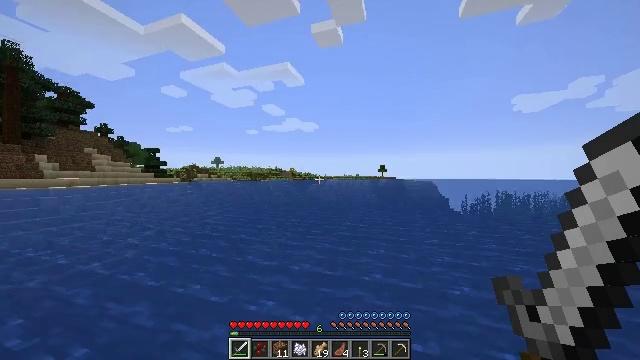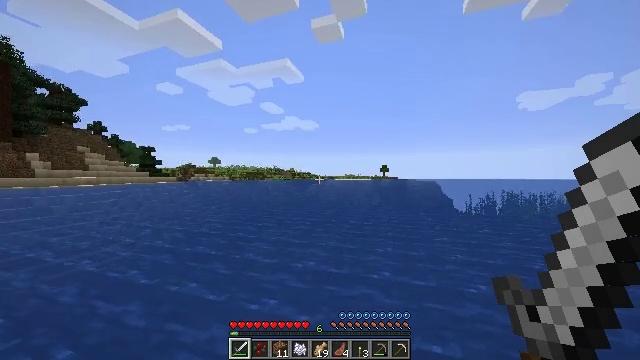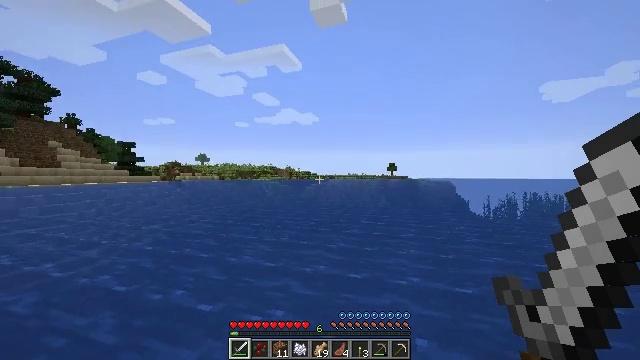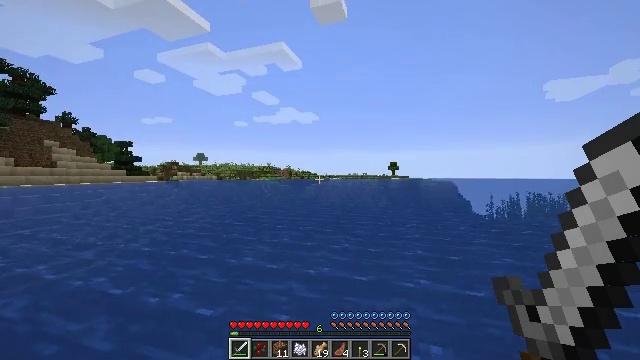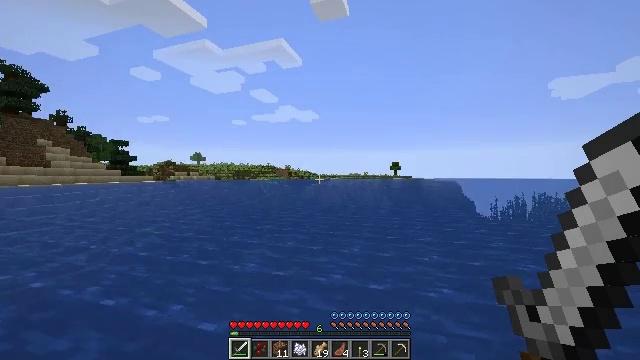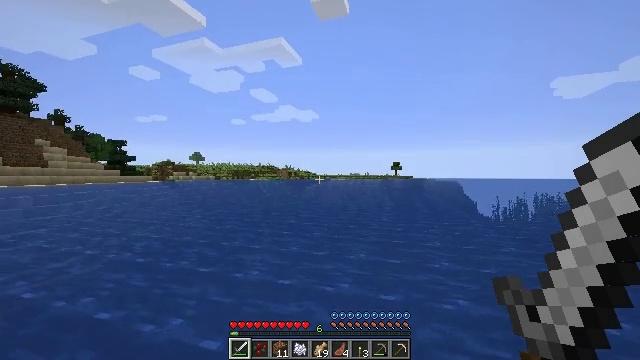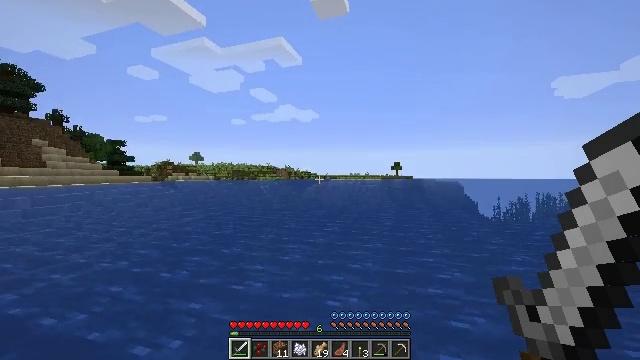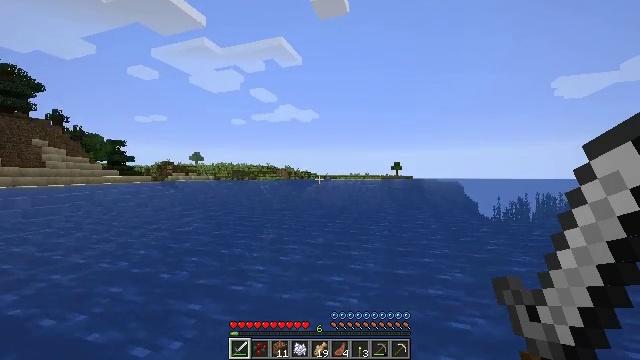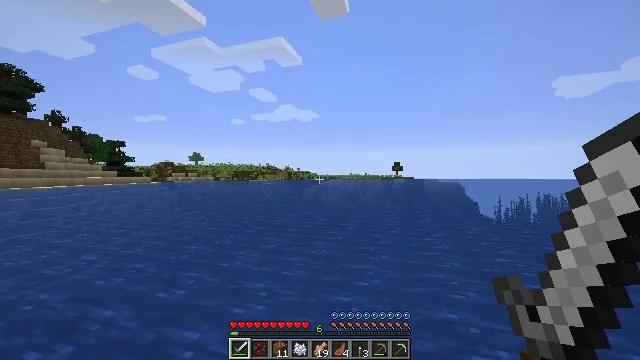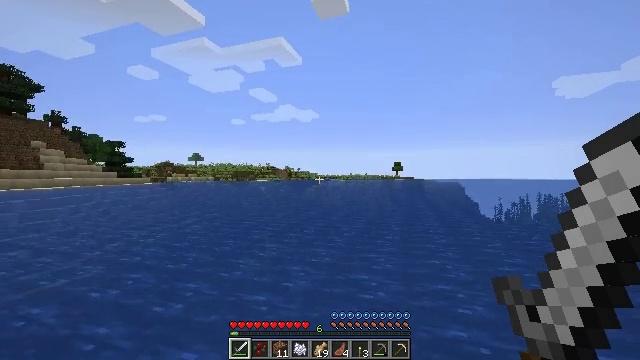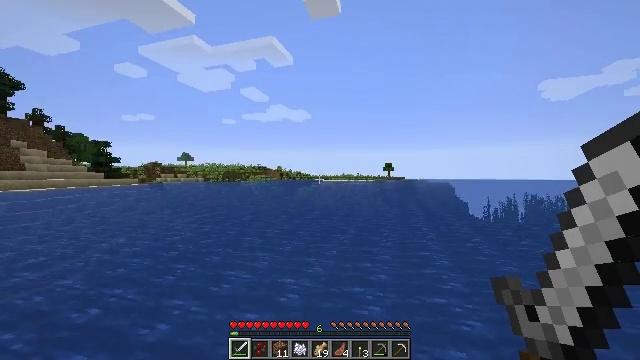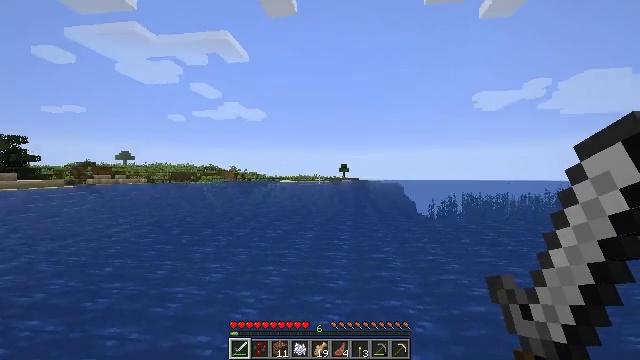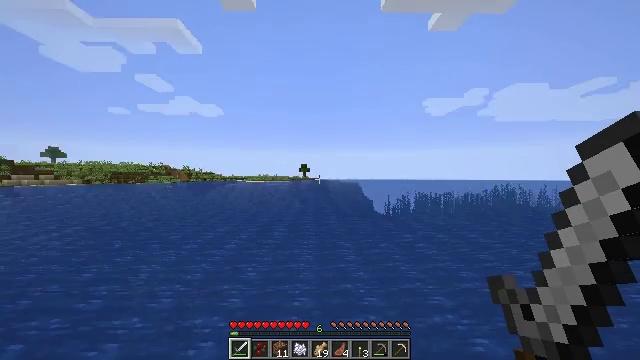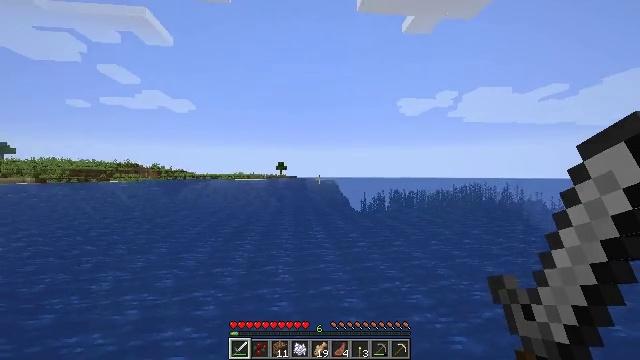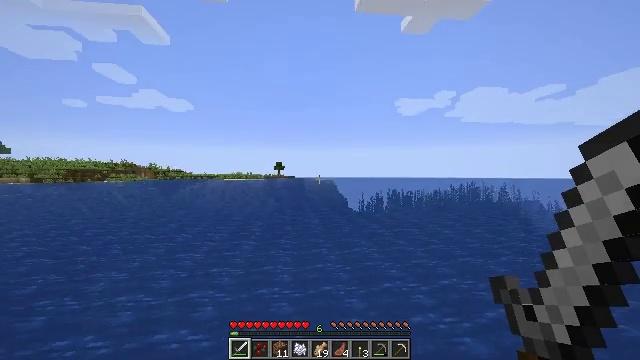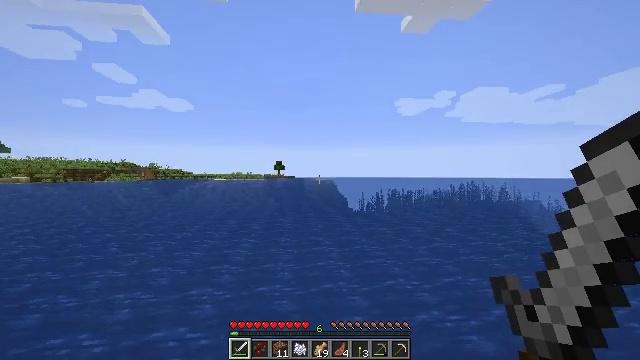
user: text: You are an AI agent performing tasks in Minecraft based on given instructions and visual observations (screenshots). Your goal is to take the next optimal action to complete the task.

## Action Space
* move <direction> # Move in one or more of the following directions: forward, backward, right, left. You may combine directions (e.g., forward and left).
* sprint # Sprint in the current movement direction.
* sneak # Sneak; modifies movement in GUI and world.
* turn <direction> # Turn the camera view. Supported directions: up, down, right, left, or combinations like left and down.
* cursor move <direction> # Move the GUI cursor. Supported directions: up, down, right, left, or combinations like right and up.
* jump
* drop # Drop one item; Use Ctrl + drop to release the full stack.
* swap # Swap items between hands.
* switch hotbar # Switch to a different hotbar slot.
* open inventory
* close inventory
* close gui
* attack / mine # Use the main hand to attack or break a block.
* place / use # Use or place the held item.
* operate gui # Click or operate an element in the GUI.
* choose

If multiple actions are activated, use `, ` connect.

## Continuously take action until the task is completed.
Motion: motion action
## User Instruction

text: Hunt a cod.
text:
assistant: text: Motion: move forward and move left, jump
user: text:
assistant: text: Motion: move forward and move left, jump
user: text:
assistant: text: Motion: move forward and move left, jump
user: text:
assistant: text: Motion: move forward and move left, jump
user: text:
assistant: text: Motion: move forward, jump
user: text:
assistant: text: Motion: move forward, jump
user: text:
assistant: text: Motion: move forward, jump
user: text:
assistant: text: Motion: move forward, jump
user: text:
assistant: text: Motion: move forward, jump
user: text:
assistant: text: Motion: move forward, turn right, jump
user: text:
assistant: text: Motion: move forward, turn right, jump
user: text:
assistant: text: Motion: move forward, turn right, jump
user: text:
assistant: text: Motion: move forward, turn right, jump
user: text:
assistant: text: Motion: move forward, jump
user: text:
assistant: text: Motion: move forward, jump
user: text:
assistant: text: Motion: move forward, turn right, jump
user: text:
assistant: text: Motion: move forward, turn right and down, jump
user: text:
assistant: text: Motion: move forward, turn right, jump
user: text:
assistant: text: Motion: move forward, turn right, jump
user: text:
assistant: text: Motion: move forward, jump
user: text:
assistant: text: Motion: move forward, turn right, jump
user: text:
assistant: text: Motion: move forward, turn right, jump
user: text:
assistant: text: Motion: move forward, turn right, jump
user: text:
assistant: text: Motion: move forward, turn right, jump
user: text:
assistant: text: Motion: move forward, turn right, jump
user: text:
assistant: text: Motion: move forward, jump
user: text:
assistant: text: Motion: move forward, jump
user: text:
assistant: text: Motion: move forward, turn right, jump
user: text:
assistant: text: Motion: move forward, turn right, jump
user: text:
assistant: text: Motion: move forward, turn right, jump